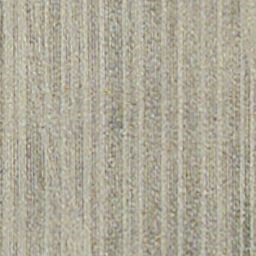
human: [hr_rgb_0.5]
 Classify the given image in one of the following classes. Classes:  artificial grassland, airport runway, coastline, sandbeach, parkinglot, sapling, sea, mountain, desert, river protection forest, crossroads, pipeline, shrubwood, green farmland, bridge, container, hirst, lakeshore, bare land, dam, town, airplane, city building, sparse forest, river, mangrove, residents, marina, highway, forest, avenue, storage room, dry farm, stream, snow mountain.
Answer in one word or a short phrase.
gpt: dry farm